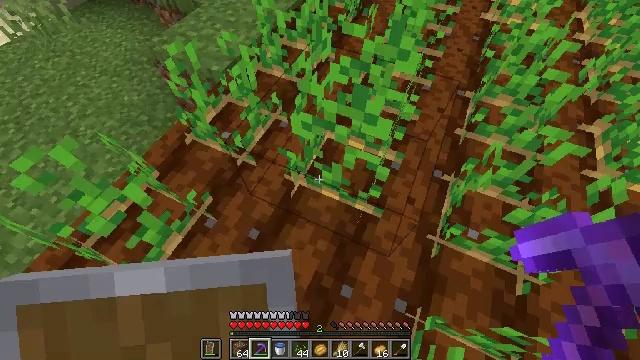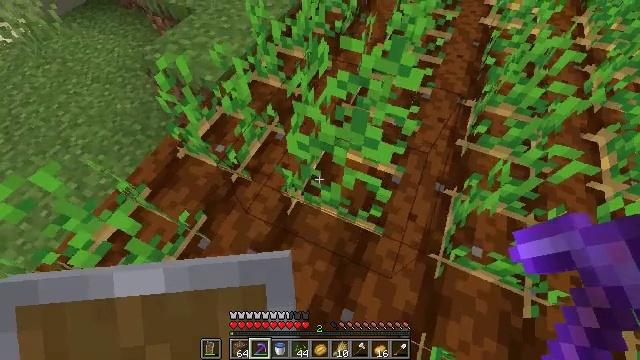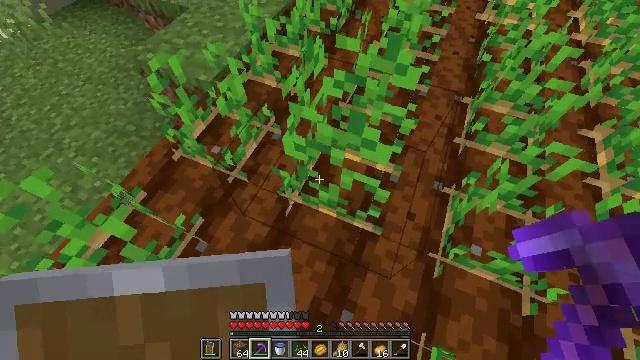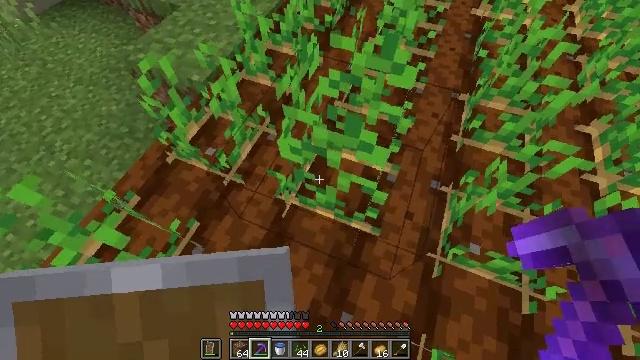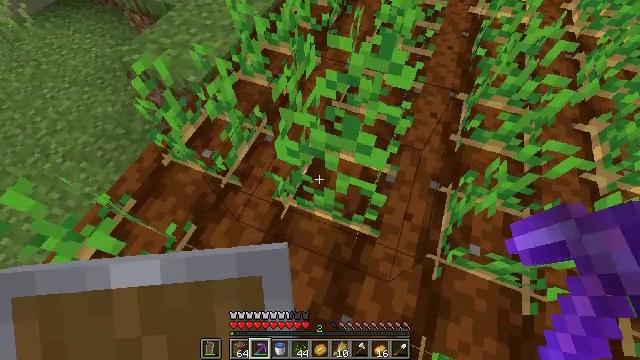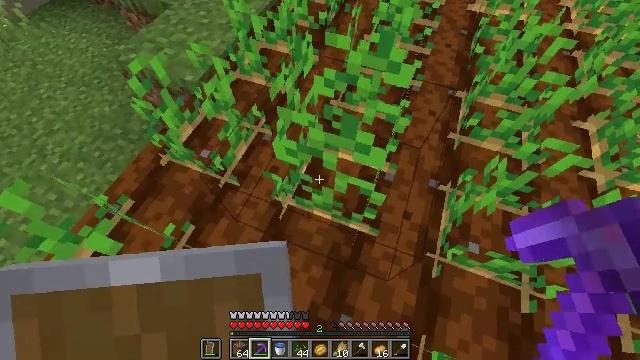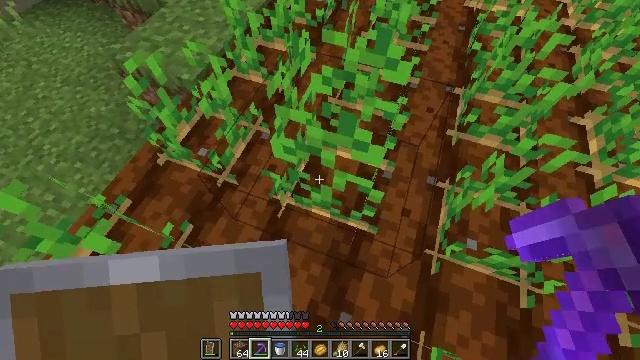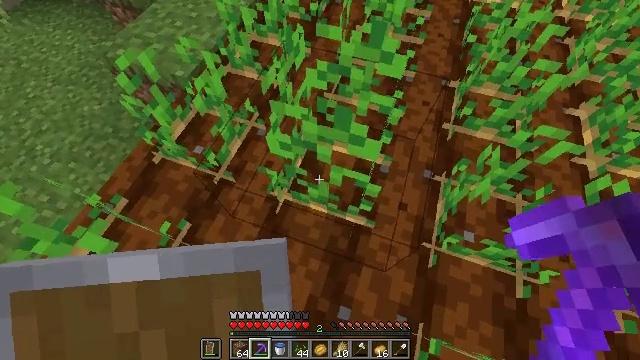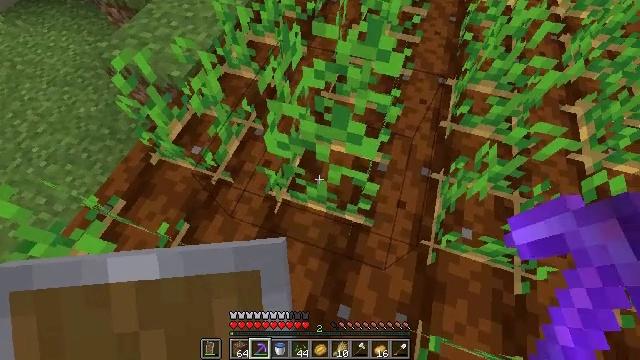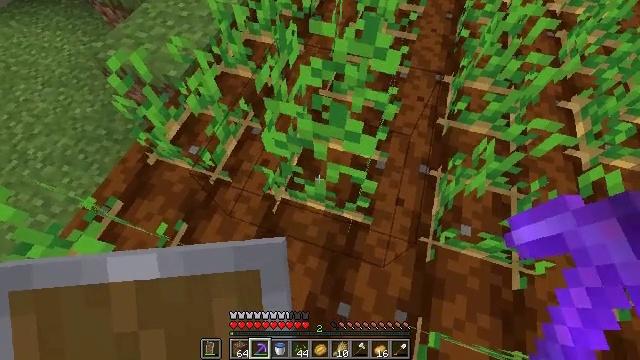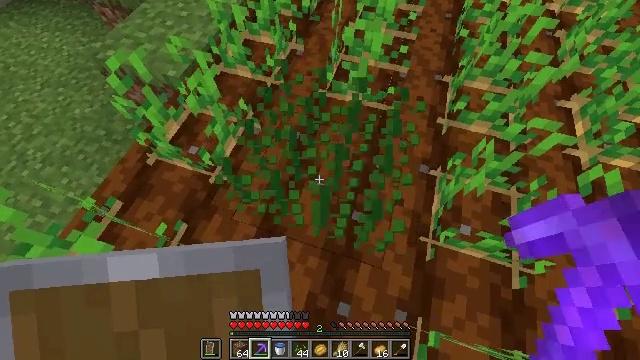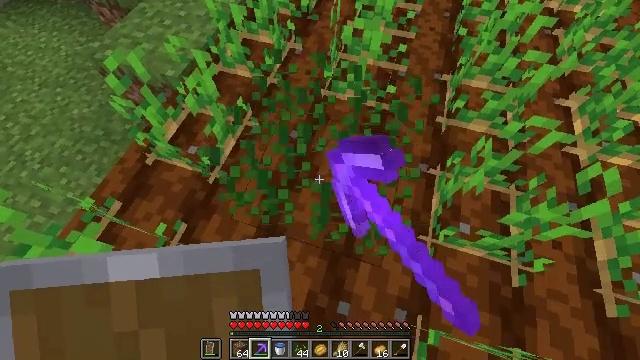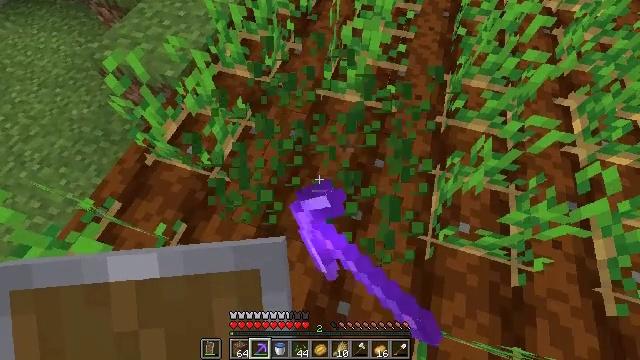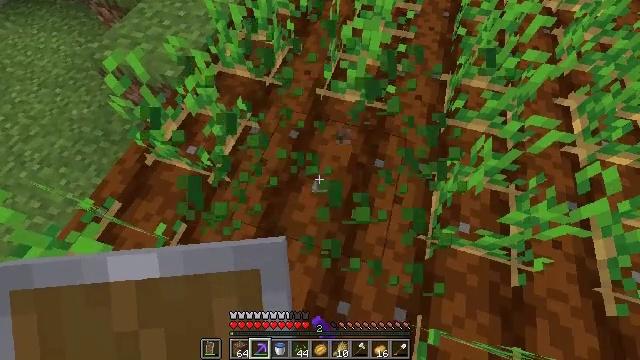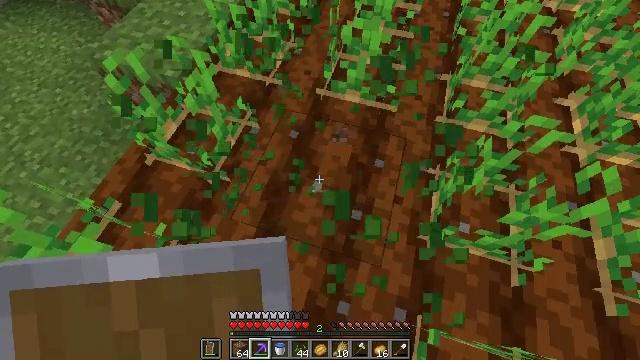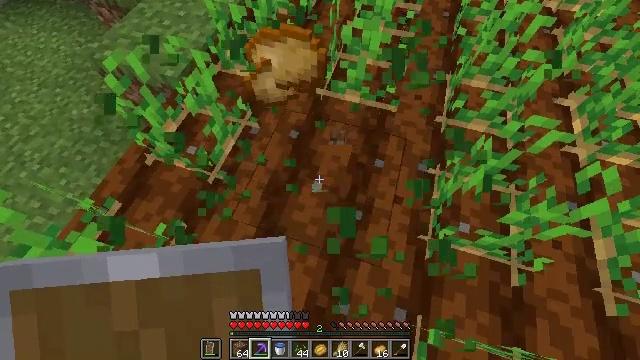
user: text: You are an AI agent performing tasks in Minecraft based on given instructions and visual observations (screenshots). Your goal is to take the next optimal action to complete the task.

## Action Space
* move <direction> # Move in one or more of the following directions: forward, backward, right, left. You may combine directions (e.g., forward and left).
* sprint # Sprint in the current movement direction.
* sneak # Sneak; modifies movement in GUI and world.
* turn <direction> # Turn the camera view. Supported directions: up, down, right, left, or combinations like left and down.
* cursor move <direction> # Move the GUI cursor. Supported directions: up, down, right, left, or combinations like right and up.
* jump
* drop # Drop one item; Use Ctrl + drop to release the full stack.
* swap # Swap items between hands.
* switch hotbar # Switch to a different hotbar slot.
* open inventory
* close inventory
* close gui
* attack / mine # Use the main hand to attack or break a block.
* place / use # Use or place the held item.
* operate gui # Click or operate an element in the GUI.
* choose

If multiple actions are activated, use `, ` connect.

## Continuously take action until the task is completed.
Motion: motion action
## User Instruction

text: Gather potatoes by left-clicking.
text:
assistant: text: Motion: no_op
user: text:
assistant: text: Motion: turn right
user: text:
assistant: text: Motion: turn right
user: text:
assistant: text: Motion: no_op
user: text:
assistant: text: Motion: no_op
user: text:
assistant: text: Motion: no_op
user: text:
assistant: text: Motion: turn right
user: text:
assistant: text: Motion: no_op
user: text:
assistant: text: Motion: no_op
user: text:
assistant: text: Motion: attack / mine
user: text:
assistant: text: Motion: attack / mine
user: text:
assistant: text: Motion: no_op
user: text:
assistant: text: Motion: no_op
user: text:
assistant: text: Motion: no_op
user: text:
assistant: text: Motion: no_op
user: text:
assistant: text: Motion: no_op